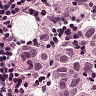
Metastatic tissue present: yes